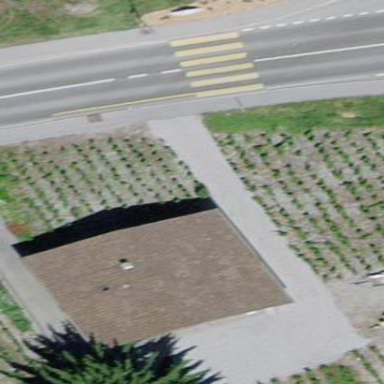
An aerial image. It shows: Detached building.